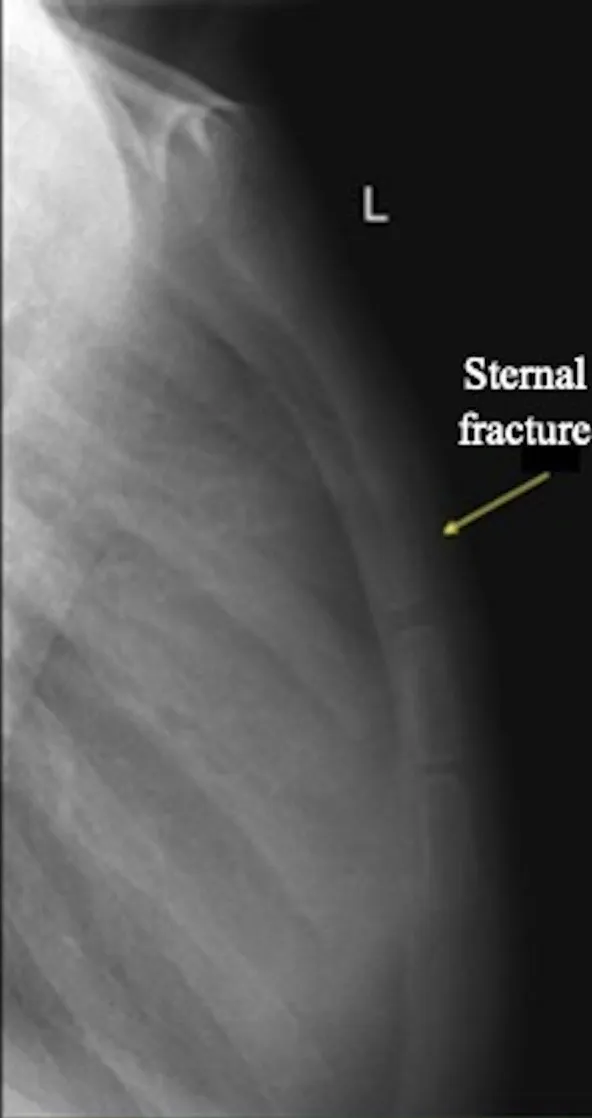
Plain radiograph of the sternum. A discontinuation of the radiopaque structure was detected on the sternal body, suggesting a sternal fracture (arrow).
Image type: radiology (x_ray)